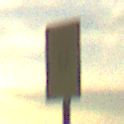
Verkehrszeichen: AnkuendigungOderFortsetzungUmleitungOhnePfeilsymbol
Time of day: SunriseSunset
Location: Outdoor (Nature)
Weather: PartlyCloudy
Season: Summer
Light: Natural